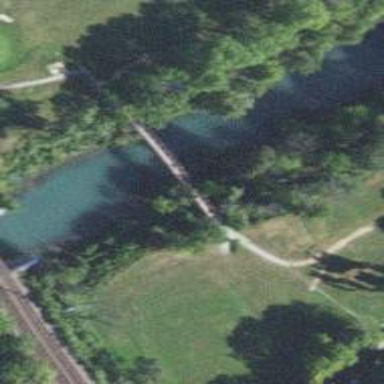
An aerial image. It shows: Path for both roads and golfers.